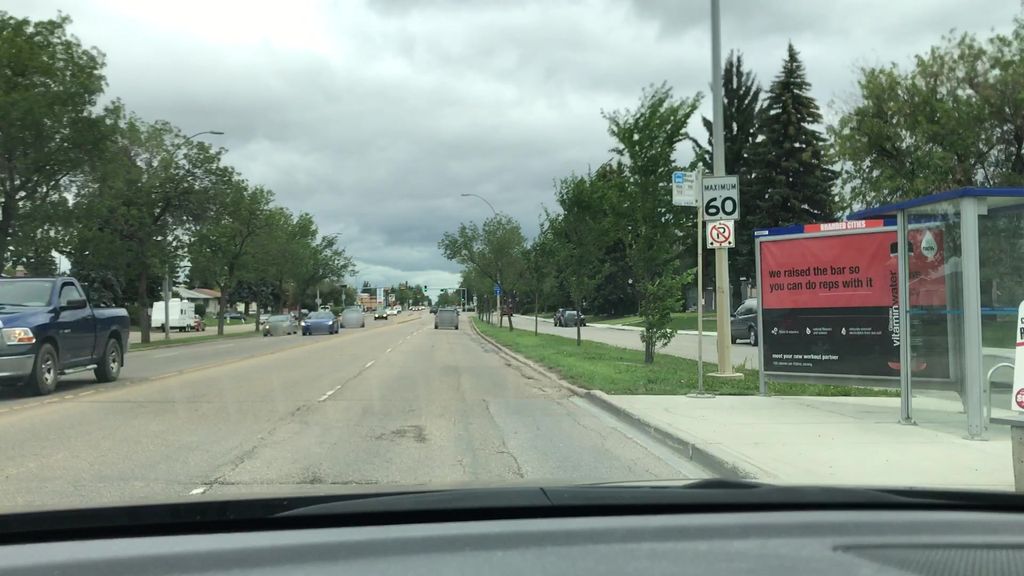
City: edmonton